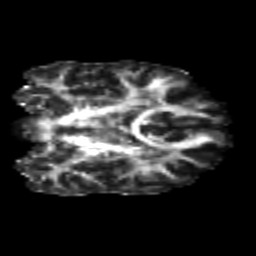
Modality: FA
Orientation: coronal
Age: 24
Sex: male
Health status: healthy
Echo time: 0.074 s